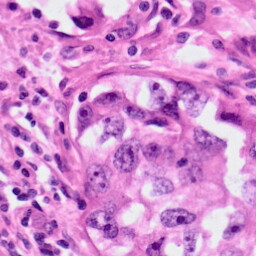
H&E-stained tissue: Lung